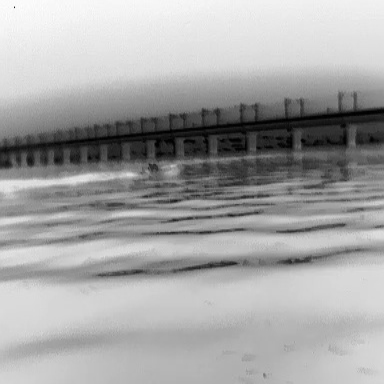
There is a canoe in the infrared image.